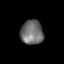
Tissue: lung
Cell type: Endothelial cells
Senescence score: 0.1281
Nuclear area (px): 542
Mean DAPI intensity: 110.546